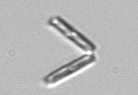
Label: Thalassionema